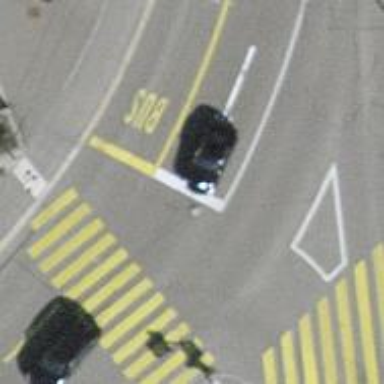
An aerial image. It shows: Road with traffic signals.